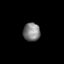
Tissue: skin
Cell type: T cells
Senescence score: 0.2867
Nuclear area (px): 307
Mean DAPI intensity: 127.811